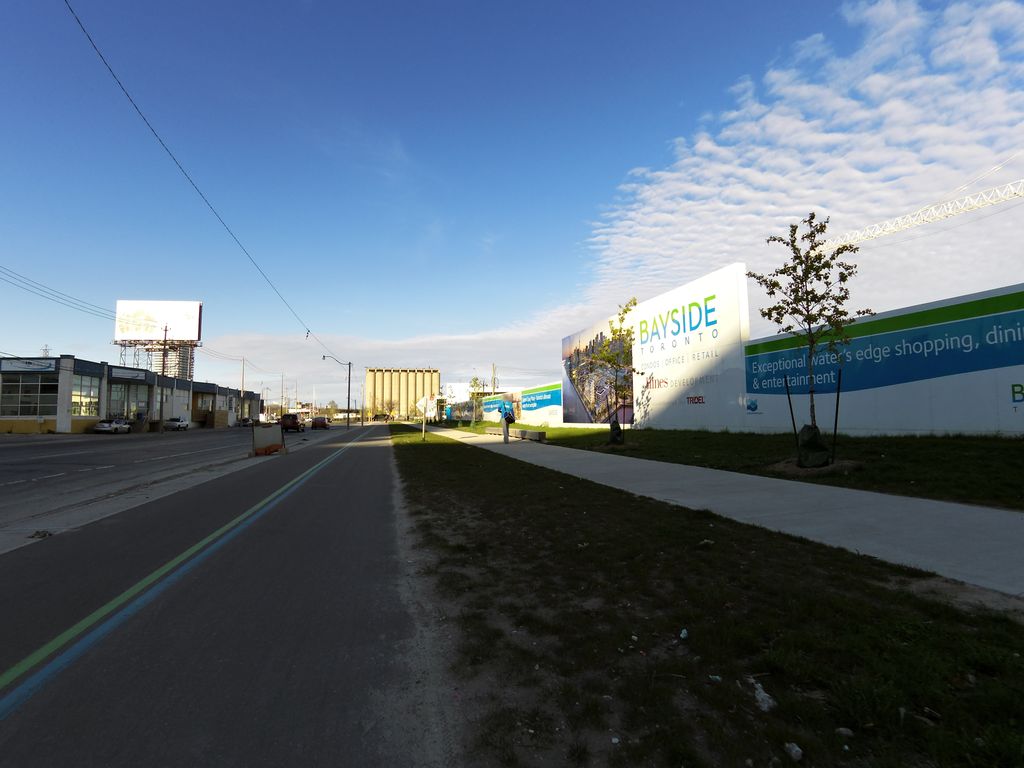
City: toronto